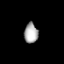
Tissue: prostate
Cell type: T cells
Senescence score: 0.7801
Nuclear area (px): 273
Mean DAPI intensity: 170.37